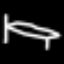
Label: bed